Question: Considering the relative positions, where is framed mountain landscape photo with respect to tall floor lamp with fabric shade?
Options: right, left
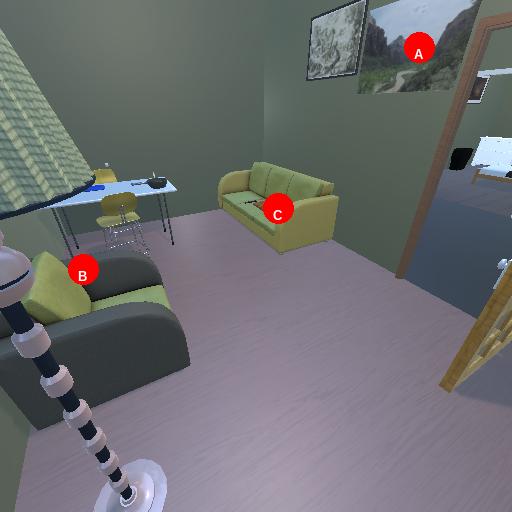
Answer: right